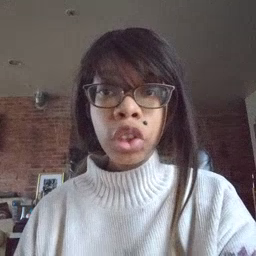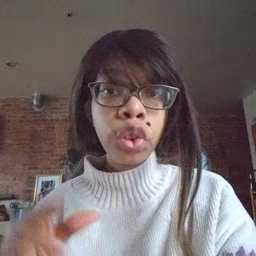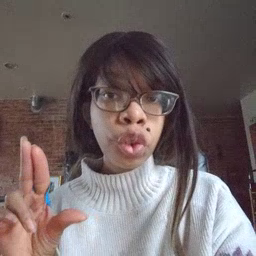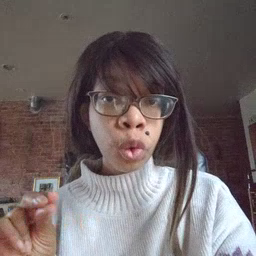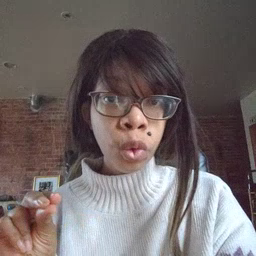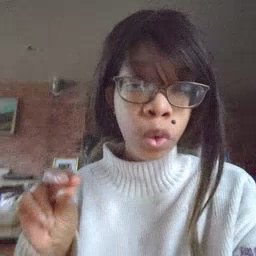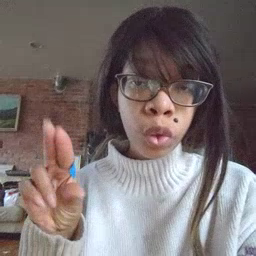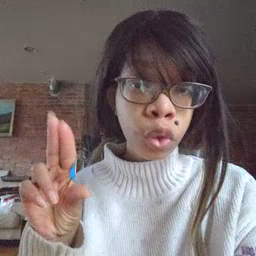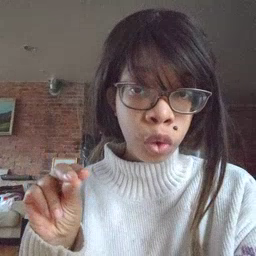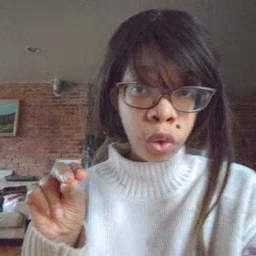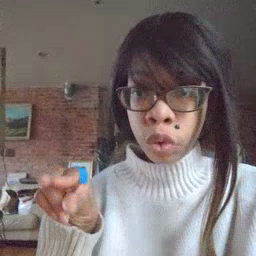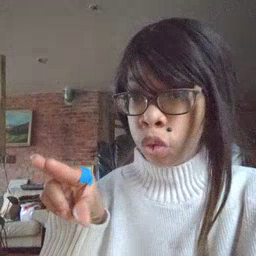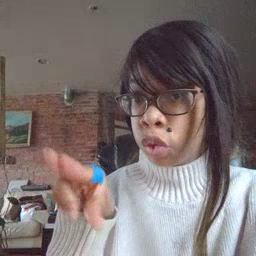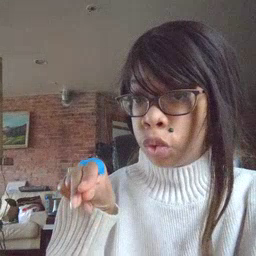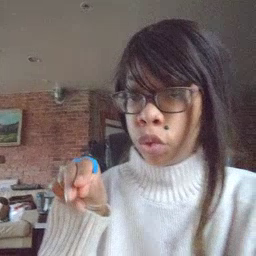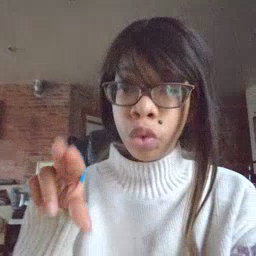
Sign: no